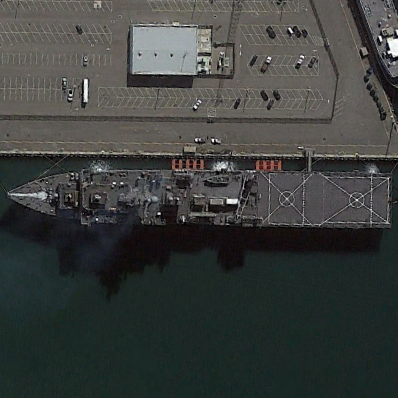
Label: combat